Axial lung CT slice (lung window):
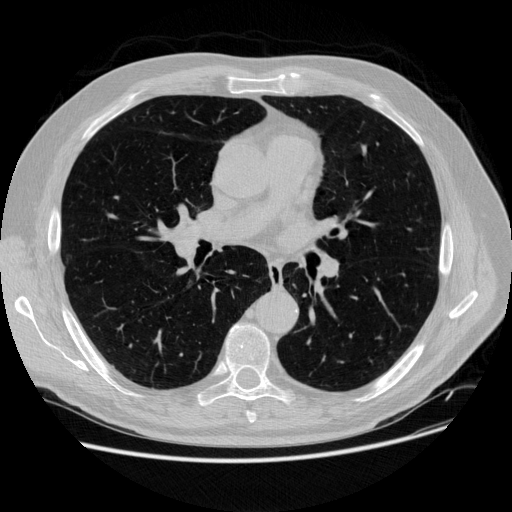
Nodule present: no